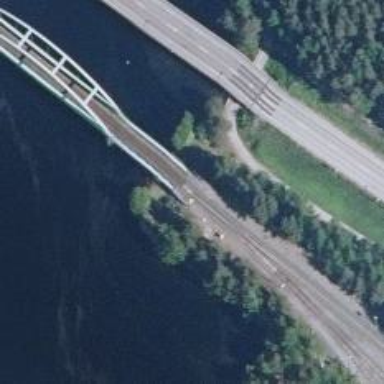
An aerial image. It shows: Railway bridge.